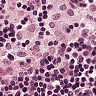
Metastatic tissue present: no